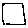
Label: square